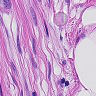
Metastatic tissue present: yes